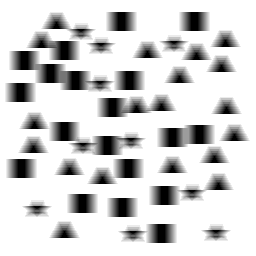
Squares: 19
Triangles: 19
Stars: 10
Total shapes: 48